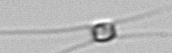
Label: Chaetoceros_similis